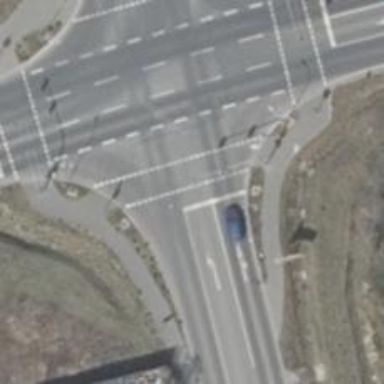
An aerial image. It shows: Road with "give way" sign.